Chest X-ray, PA view. Patient: 46 years old, sex M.
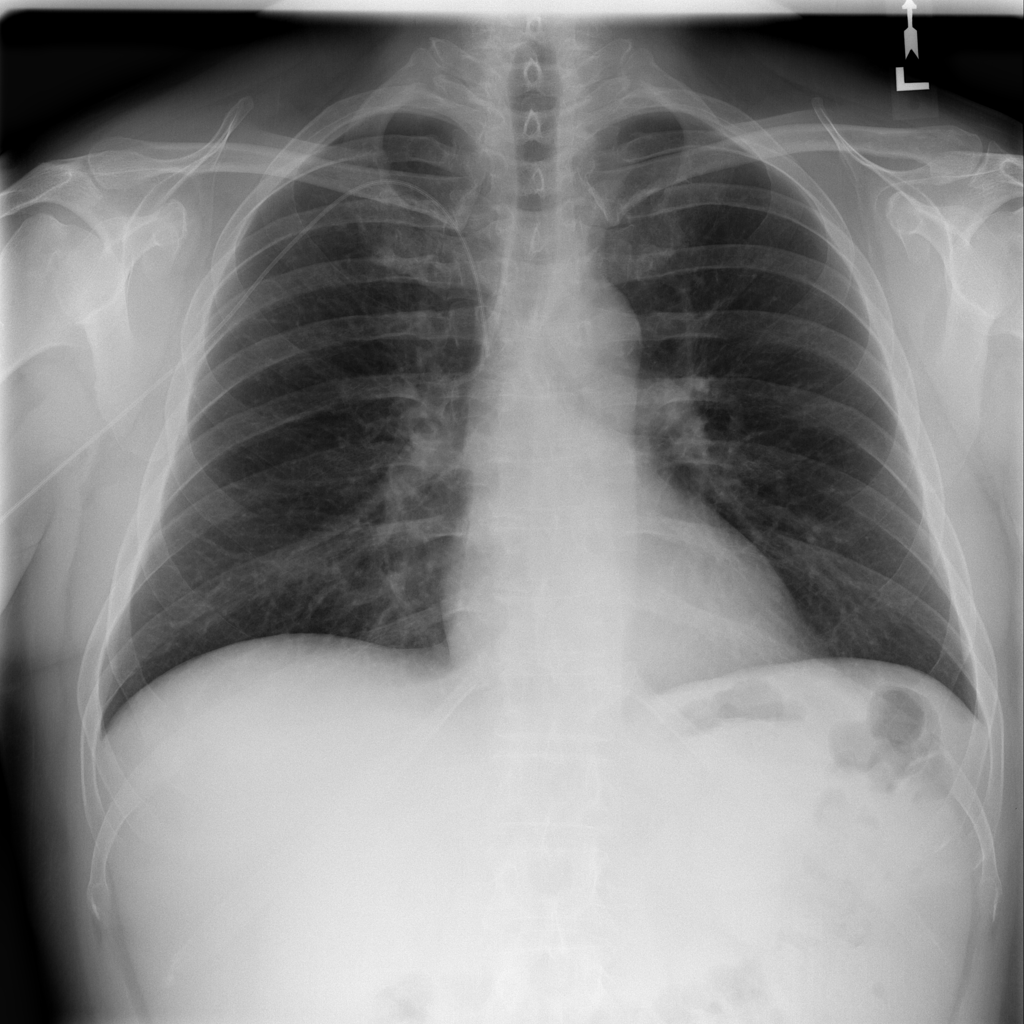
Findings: No Finding